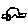
Label: car